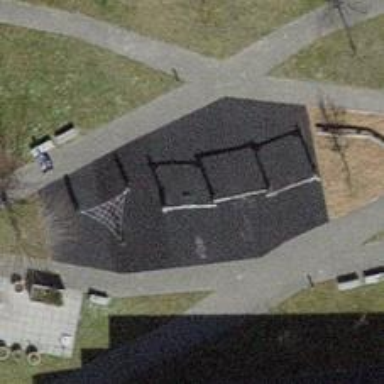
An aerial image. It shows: Playground area for leisure land.